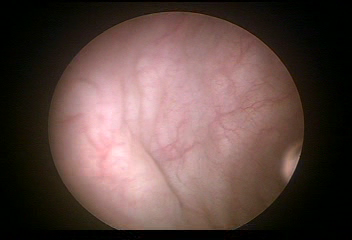
Modality: WLC
Class: Normal mucosa
Bladder cancer association: No